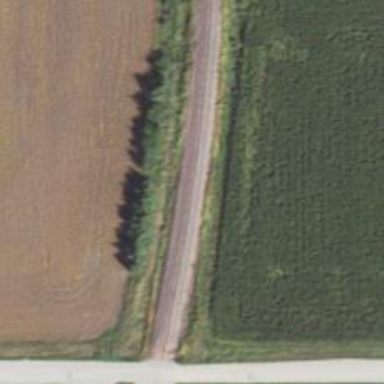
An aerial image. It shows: Railway track.